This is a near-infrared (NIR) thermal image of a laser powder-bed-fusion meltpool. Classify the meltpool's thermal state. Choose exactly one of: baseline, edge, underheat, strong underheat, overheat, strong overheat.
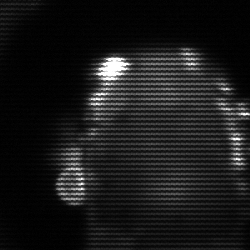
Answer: baseline